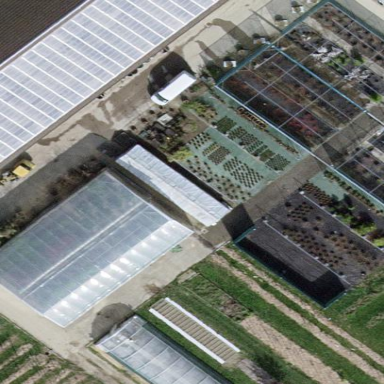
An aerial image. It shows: Greenhouse.